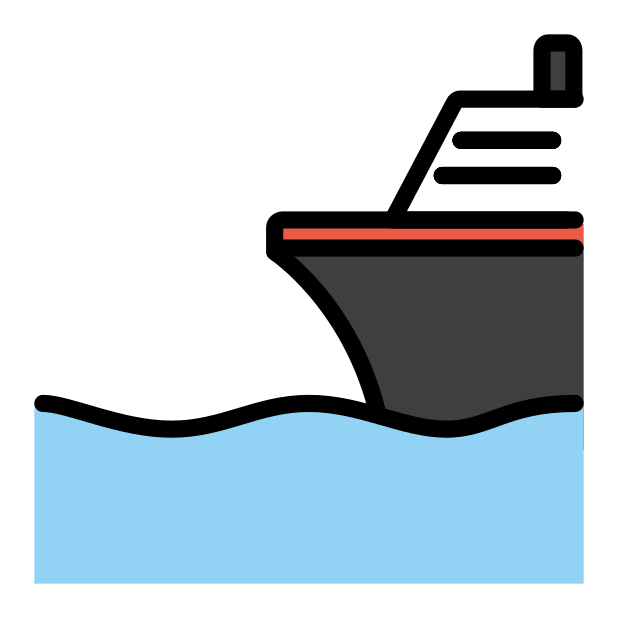
ship